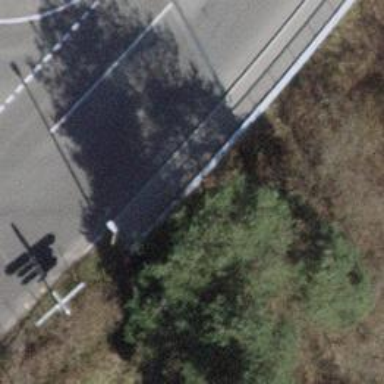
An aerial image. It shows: Asphalt sidewalk.